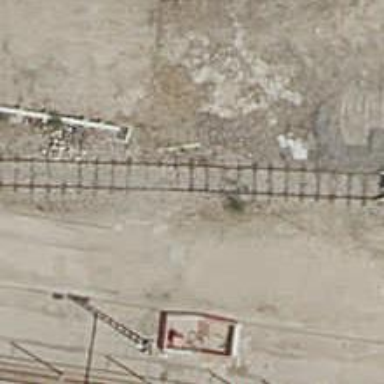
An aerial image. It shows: Railway buffer stop.